Question: I want to combine some spans and some inputs in form-horizontal.
Simple input code:
'''
<div class="form-group">
<label class="col-sm-2 control-label">Bob: </label>
<div class="col-sm-4">
<input type='text' data-buttonText="bob" />
</div>
</div>
'''
If I will do this:
'''
<div class="form-group">
<label class="col-sm-2 control-label">Bob: </label>
<div class="col-sm-4">
<span>Some text</span>
</div>
</div>
'''
I will get this result:

So, label text and span text are not in one line. I want to put them on one line. Span's text must be opposite to the label's text. How I can do this using bts methods?
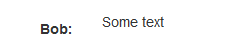
Answer: The 'input' tag inside 'form-group' has specific height given by framework. But when you omit the tag and fills in just the text, then it has no prescribed 'padding', 'margin' and/or 'height'. So in order to get it aligned you need to put an extra 'div' inside 'col-*' class and give it 'padding-top'
e.g.
'''
<div class="col-sm-10">
<div style="padding-top: 6px;">Some text</div>
</div>
'''